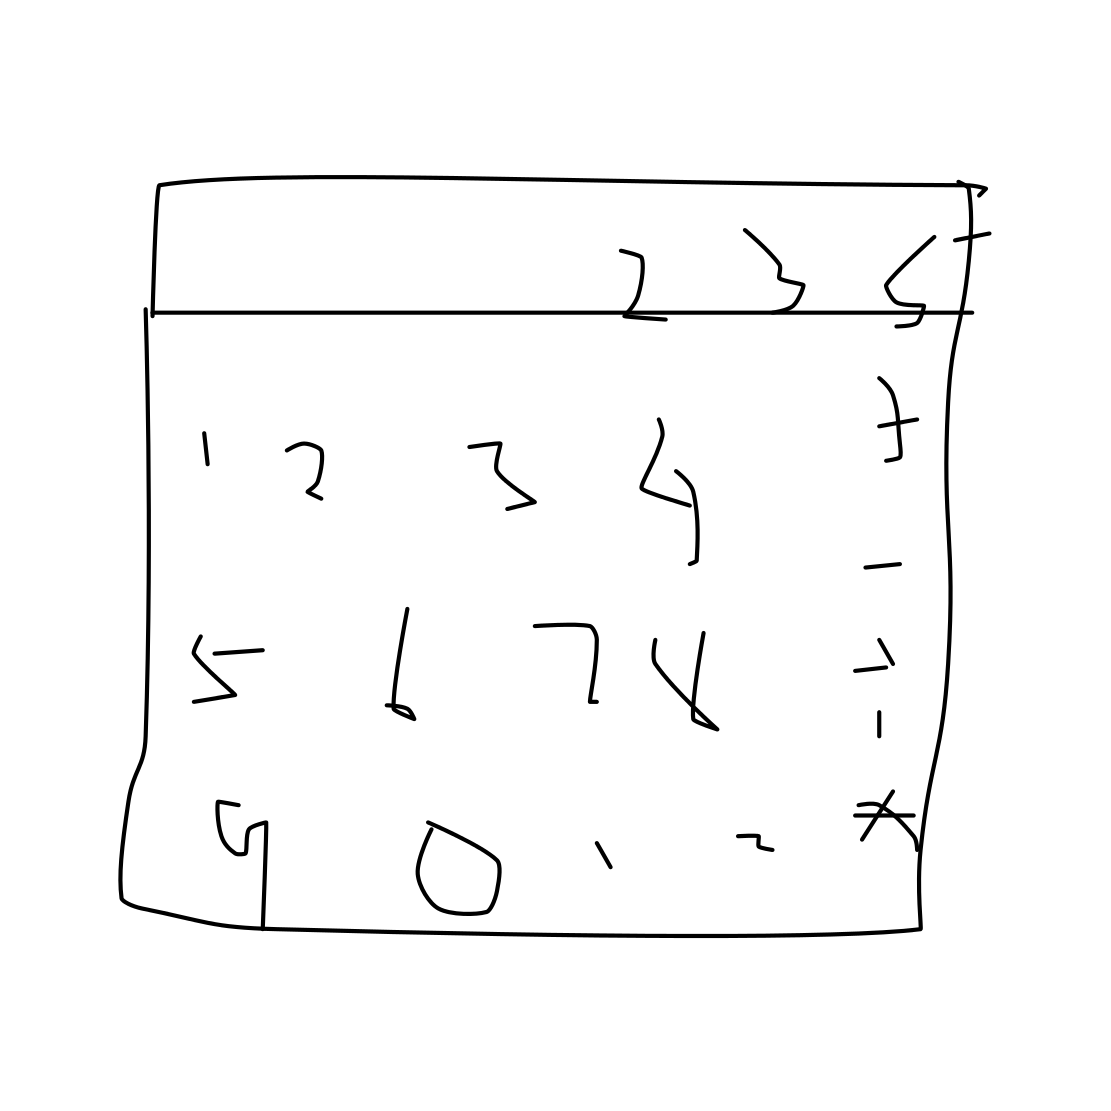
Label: calculator